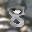
Label: 8